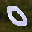
Label: 0